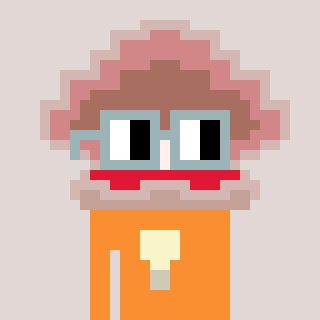
a pixel art character with square dark gray glasses, a oyster-shaped head and a orange-colored body on a warm background